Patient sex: M
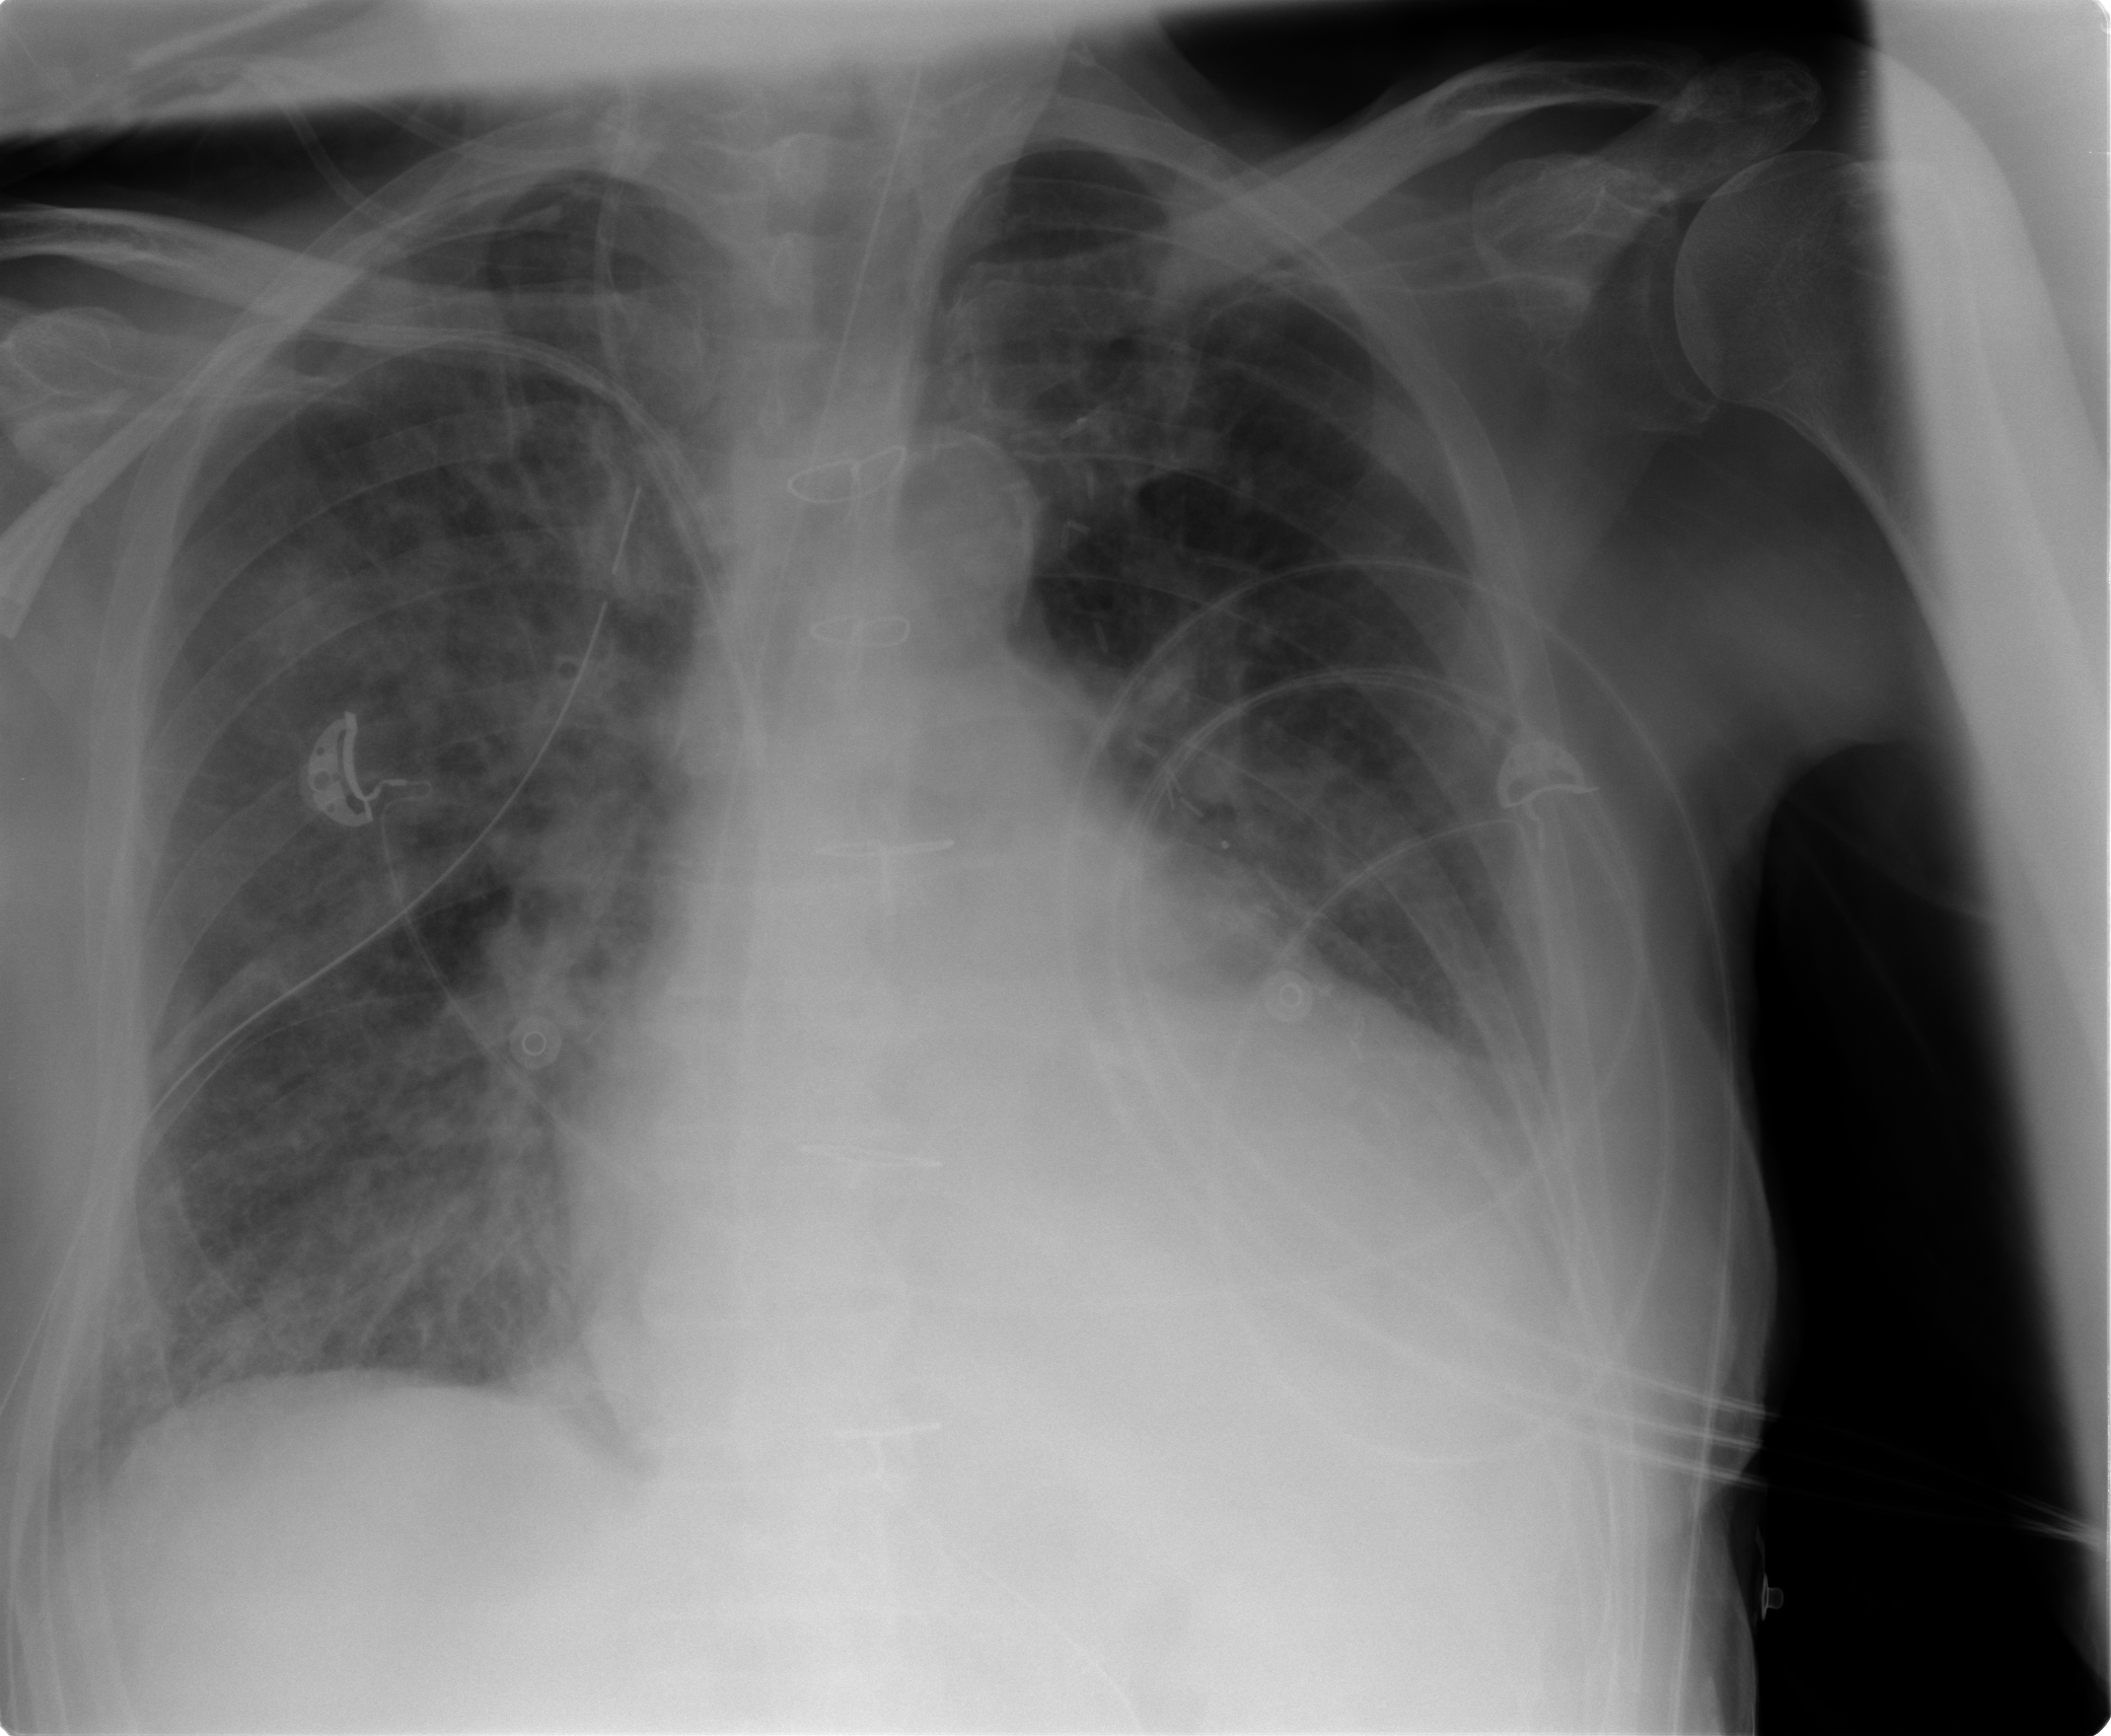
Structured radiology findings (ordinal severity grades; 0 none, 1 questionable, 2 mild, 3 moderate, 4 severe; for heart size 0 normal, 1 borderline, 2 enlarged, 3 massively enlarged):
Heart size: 2
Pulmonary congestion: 2
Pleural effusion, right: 1
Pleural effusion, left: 2
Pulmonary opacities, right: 3
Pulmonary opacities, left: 2
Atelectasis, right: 3
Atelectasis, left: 2